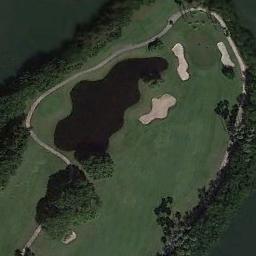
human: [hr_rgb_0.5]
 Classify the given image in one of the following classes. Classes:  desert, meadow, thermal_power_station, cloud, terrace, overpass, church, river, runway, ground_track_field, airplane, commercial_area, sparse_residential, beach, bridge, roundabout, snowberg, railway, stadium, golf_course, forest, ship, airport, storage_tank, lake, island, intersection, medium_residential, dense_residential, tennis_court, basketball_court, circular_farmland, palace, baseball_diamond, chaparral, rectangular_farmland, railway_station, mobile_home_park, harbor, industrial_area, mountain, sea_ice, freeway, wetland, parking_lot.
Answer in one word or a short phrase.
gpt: golf_course